Question: I need a way to define if a contour represents a line or a closed shape. In Java, I have an object which contains all the points which defines it again as separate objects. The object represents the coordinates of the point. I tried parsing the shapes with a recursion but for larger shapes, more then 150 points, the performance is very poor. I am attaching a picture of the shapes I want to parse to help better understand the question.
I am putting a image for better visualisation of the problem.

This is just showing all the shapes I got. I want to display just the two closed ones.
Thanks in advance.
Vassil Kossev
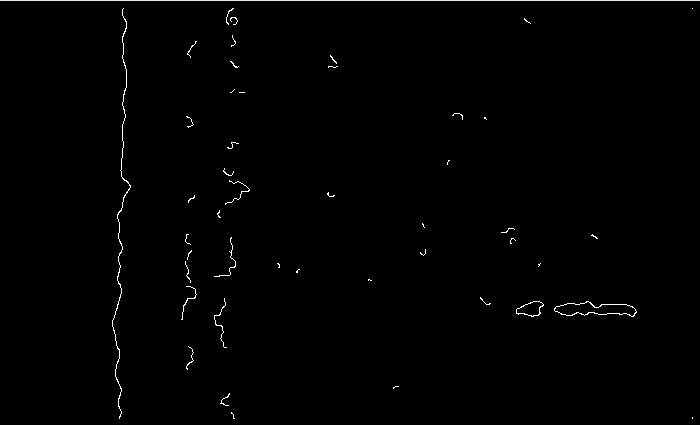
Answer: If you have contour lines of 1 pixel width, then you . If every point of a given contour has 2 neighbors, then the contour is . If there are 2 points with only 1 neighbor each, then the contour is .
If your contours are thicker, then you can apply a algorithm to make them exactly 1 pixel thin. An interesting case is when you have on a contour, but in this case there must be branching points with 3 neighbors, so similar situations can be handled easily.
is easy: use the original image! Choose one point of the contour randomly, check the neighboring 8 pixels, and count those which are part of the contour. Then repeat the neighbor-checking for these, and so on, until all pixels of the contour have been checked.